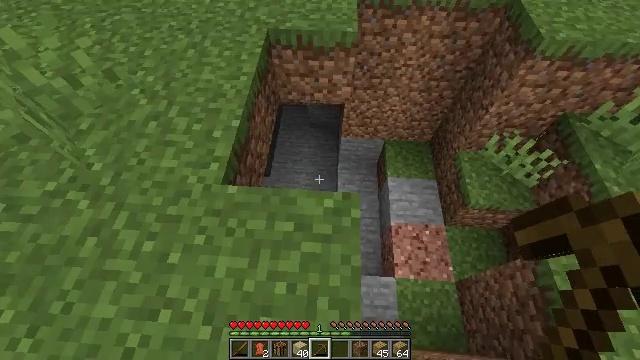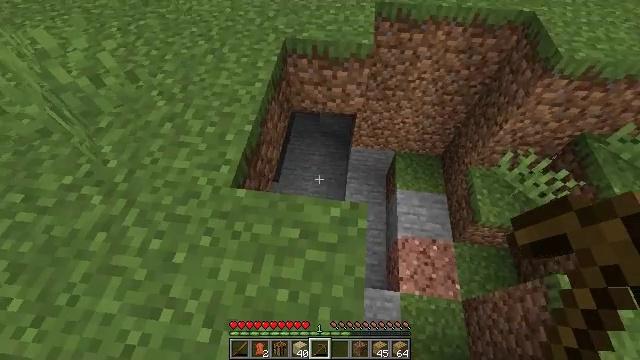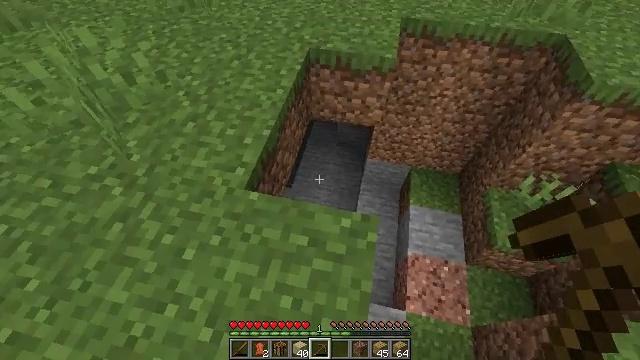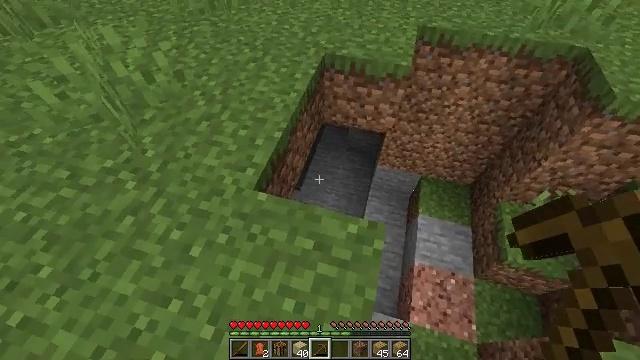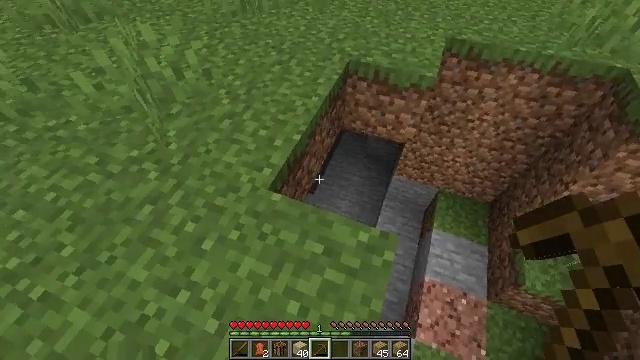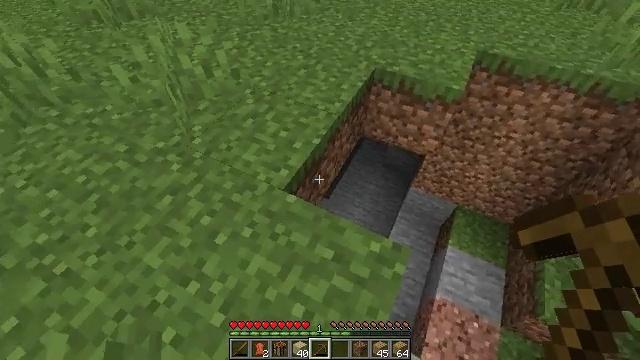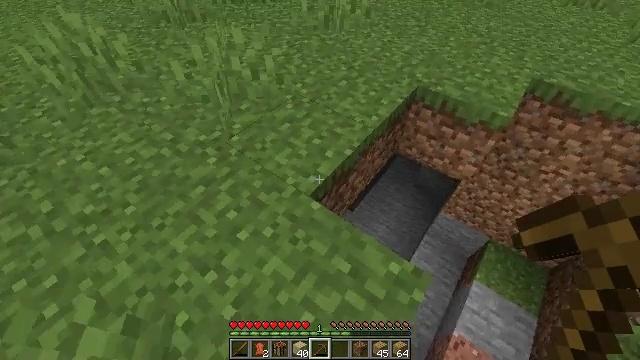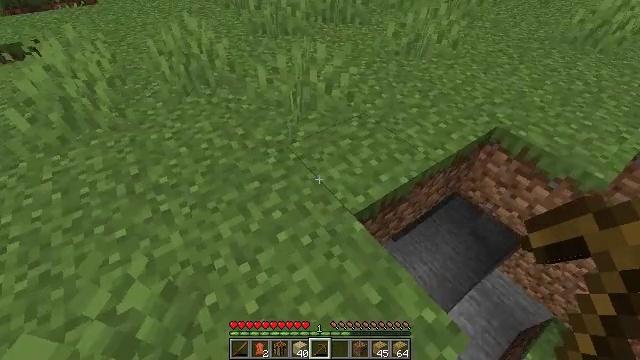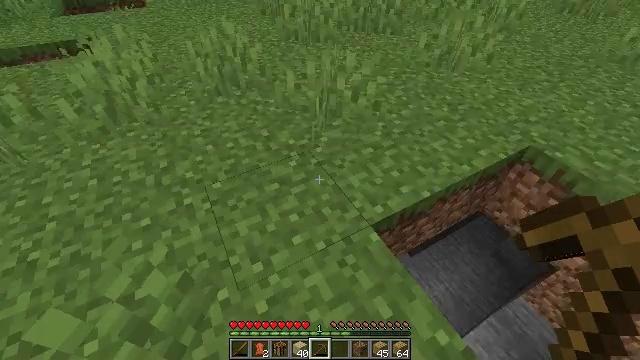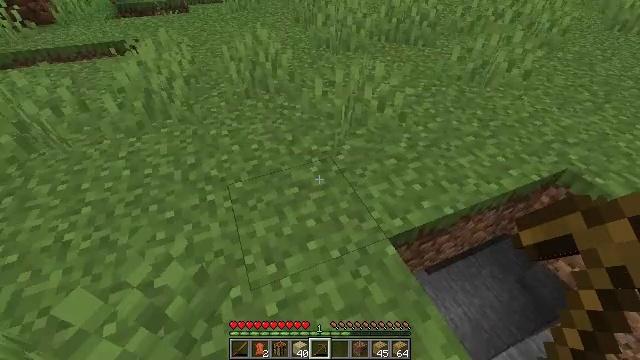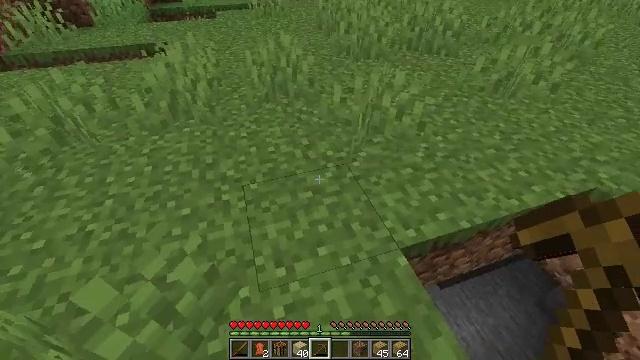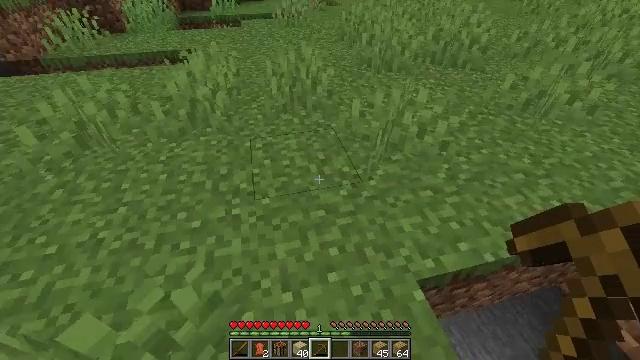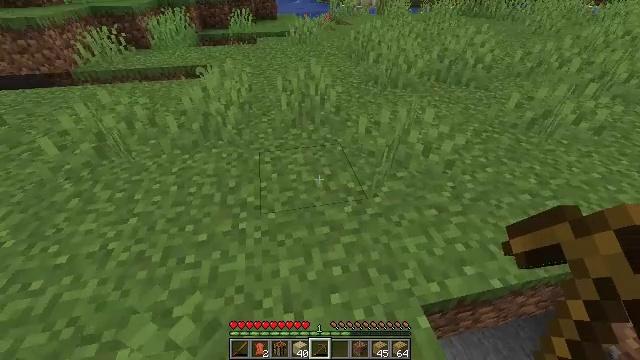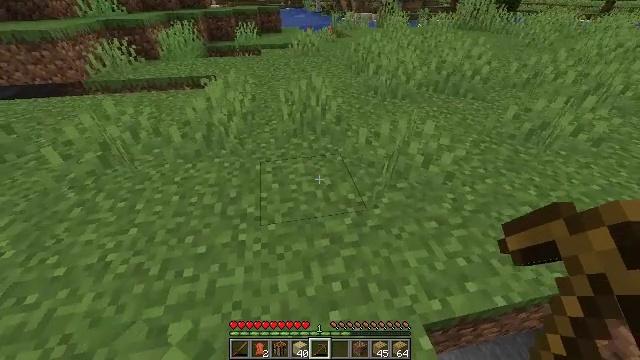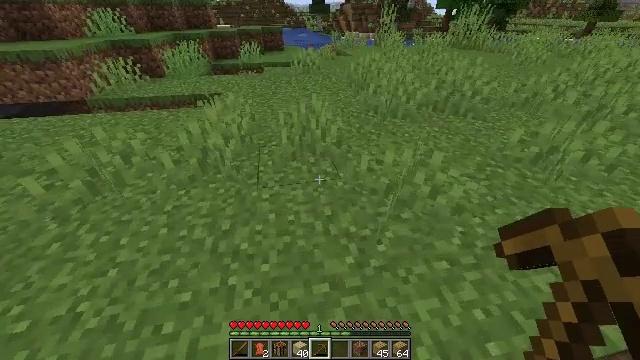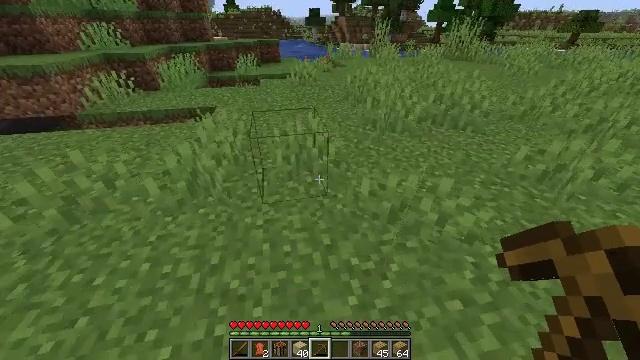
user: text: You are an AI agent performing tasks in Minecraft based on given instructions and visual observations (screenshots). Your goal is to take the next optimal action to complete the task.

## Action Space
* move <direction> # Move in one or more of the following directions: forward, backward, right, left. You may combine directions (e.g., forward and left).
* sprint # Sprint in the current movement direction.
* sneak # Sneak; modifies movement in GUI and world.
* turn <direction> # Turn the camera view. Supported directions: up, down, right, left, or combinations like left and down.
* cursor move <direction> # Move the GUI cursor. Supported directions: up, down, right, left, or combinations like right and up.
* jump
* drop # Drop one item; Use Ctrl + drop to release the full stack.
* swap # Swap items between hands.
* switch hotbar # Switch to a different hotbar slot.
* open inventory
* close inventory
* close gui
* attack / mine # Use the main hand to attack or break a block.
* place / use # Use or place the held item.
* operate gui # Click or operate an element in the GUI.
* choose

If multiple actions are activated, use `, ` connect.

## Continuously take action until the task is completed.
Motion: motion action
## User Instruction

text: Drop a wooden sword.
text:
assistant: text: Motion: turn left and up
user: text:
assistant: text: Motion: turn left and up
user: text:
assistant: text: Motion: turn left
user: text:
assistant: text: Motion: turn left and up
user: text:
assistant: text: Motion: turn left and up
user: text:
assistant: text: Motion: sprint, turn left and up
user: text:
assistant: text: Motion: sprint, turn left and up
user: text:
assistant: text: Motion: sprint, turn left and up
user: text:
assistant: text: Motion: sprint, turn left and up
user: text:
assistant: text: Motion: sprint, turn left and up
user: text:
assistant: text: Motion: move forward, sprint, turn left and up
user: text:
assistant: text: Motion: move forward, sprint, turn left and up
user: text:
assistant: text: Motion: move forward, sprint
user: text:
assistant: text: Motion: move forward, sprint, turn up
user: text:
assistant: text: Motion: move forward, sprint, turn up
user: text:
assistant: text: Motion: move forward, sprint, turn right and up
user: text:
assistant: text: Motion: move forward, sprint, turn right and up
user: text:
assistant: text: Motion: move forward, sprint, turn right and up
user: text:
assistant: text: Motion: move forward, sprint, turn right
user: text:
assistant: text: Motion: move forward, sprint, turn right
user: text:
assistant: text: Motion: move forward, sprint, turn right
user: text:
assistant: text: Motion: move forward, sprint, turn right
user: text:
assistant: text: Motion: move forward, sprint, turn right
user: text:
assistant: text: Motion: move forward, sprint, turn right
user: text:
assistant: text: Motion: move forward, sprint, turn right
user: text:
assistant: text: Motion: move forward, sprint
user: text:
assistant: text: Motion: move forward, sprint
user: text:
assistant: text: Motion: move forward, sprint
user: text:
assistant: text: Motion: sprint
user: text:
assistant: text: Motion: turn right and down